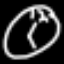
Label: clock